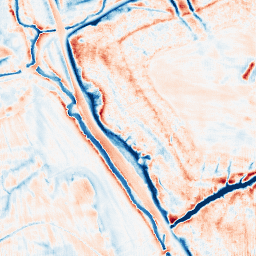
Category: edge_preserving
Decomposition family: anisotropic_diffusion
Decomposition parameters: iterations: 50
kappa: 10
gamma: 0.2
Upsampling method: fft_zeropad
Upsampling parameters: scale: 4
Upsampling scale: 4